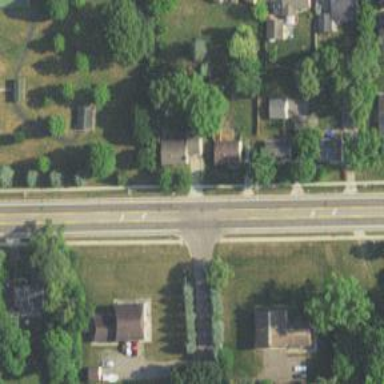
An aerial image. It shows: Unmarked crossing on the road.